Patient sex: F
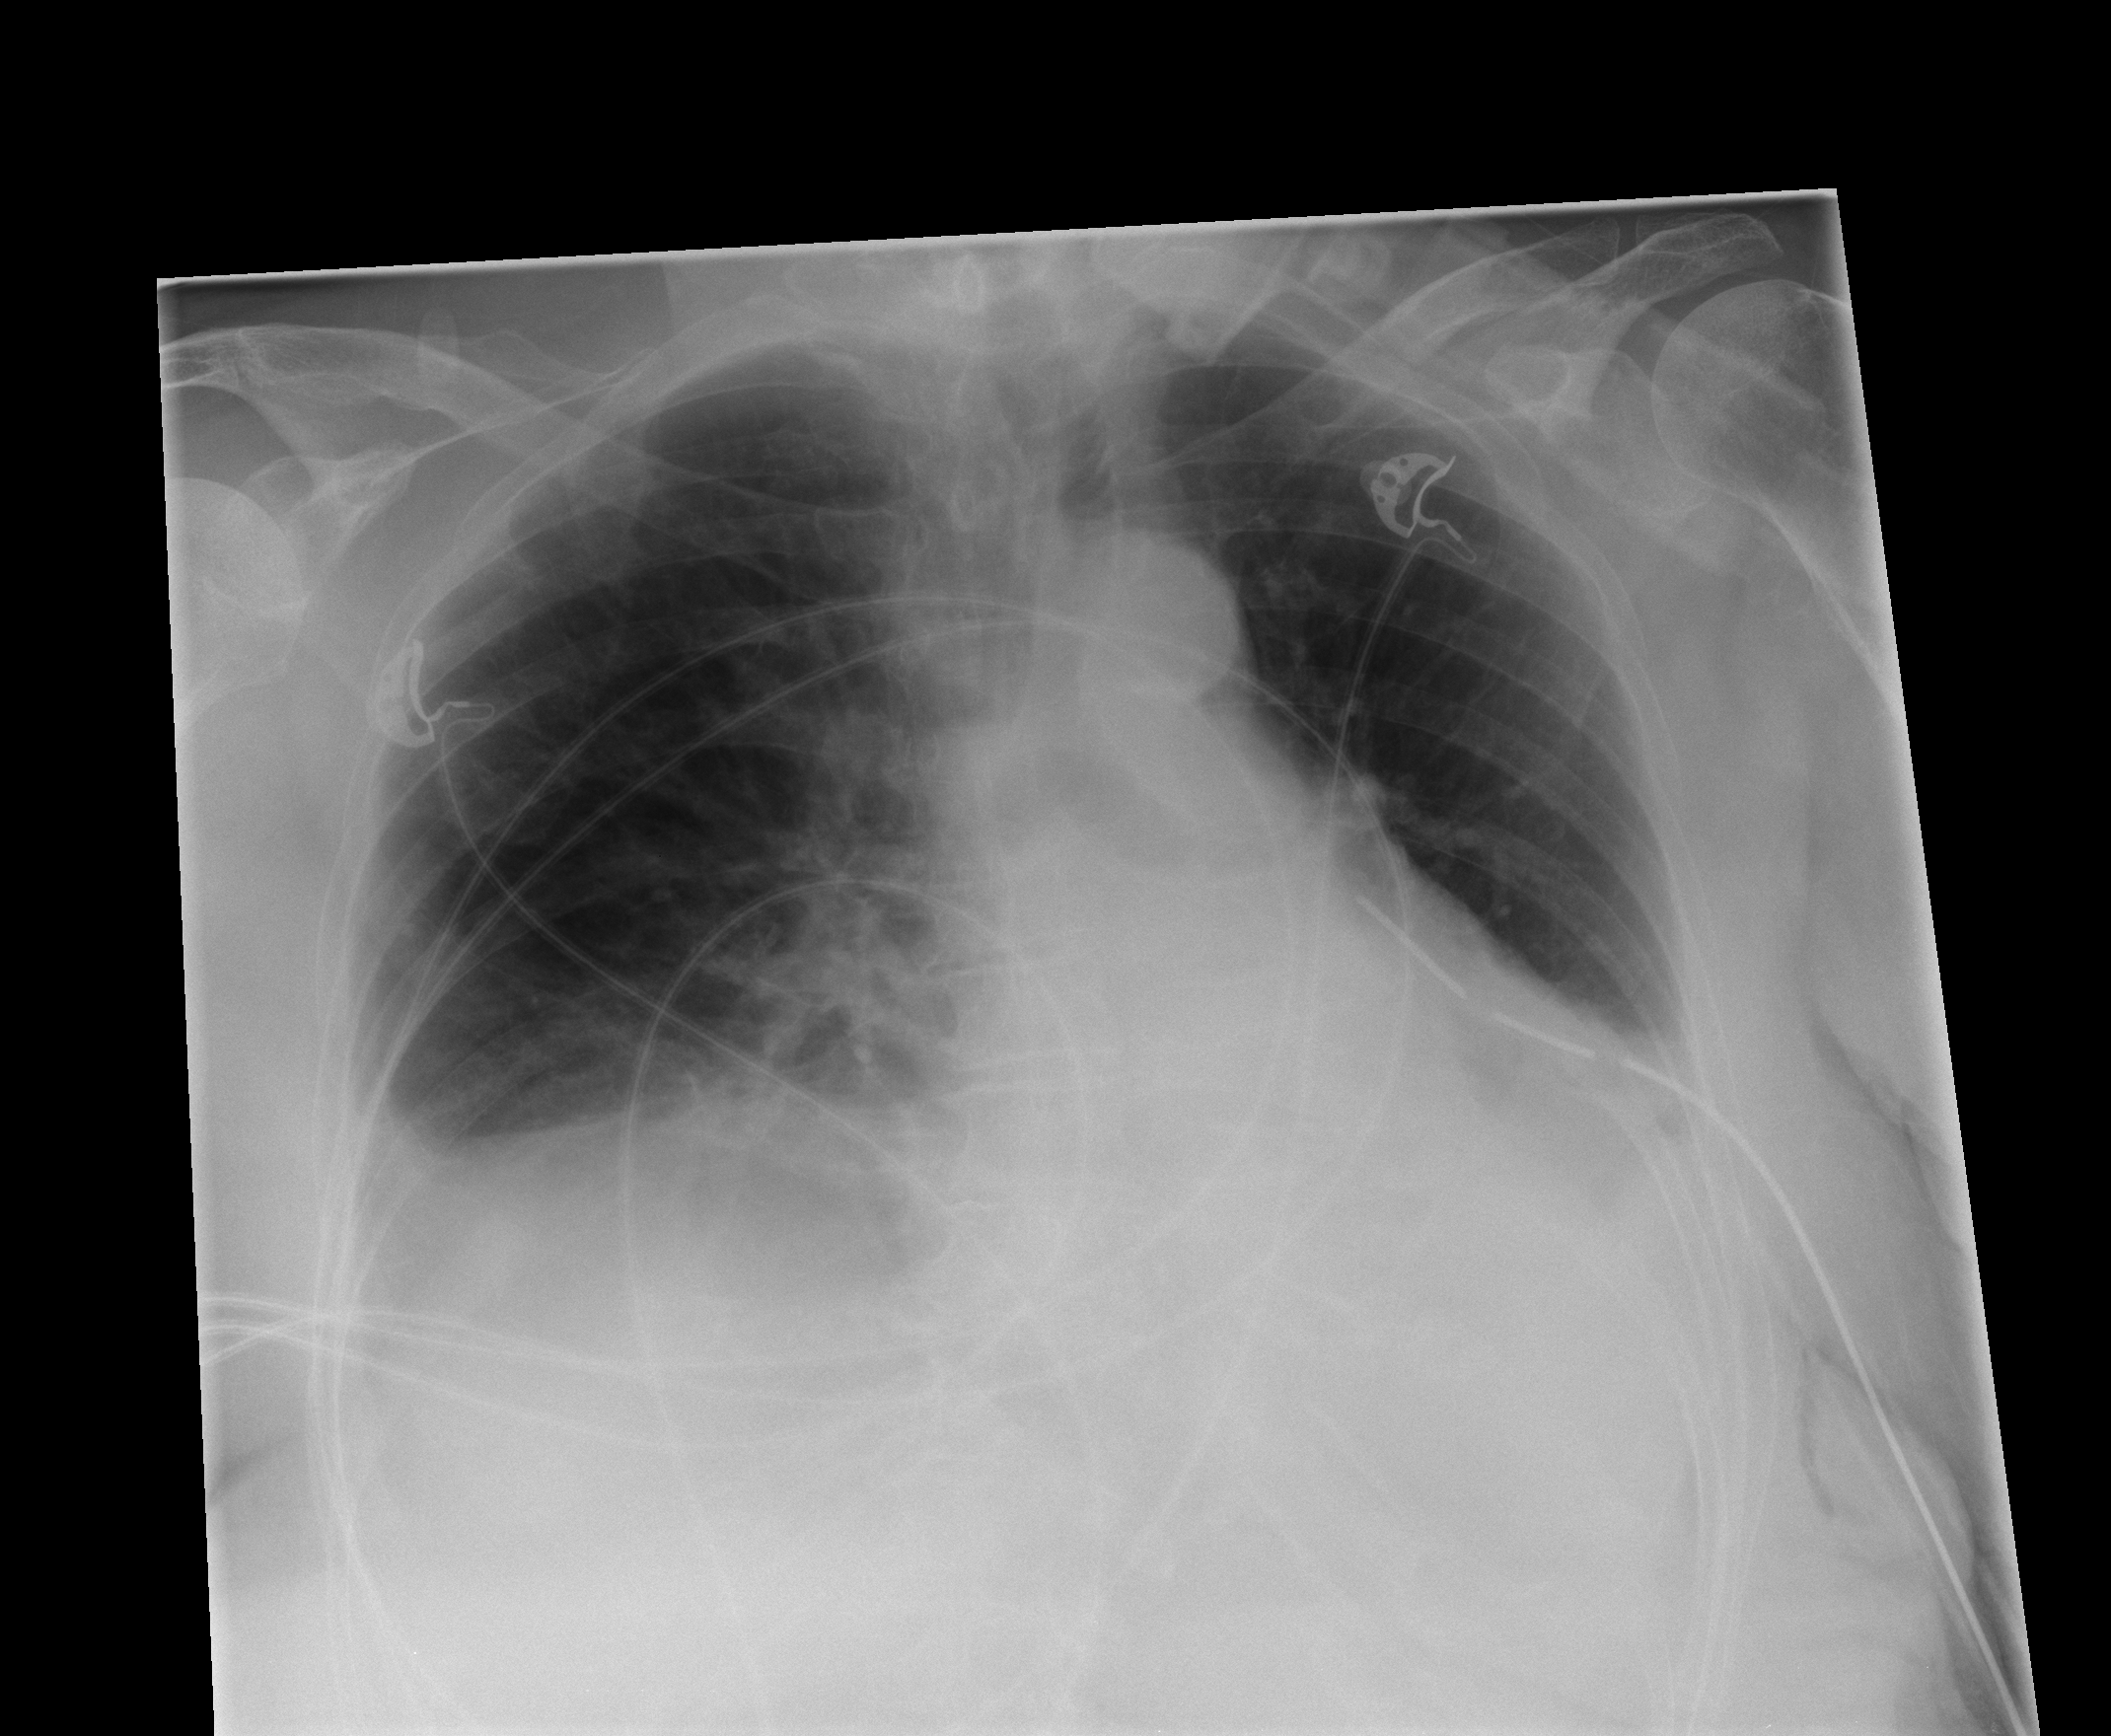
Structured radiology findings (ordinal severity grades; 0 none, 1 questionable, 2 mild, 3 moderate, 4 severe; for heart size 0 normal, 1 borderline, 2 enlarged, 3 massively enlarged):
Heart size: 2
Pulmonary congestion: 2
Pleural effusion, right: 1
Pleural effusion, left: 2
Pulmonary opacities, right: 0
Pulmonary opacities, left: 0
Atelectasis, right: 2
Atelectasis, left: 2